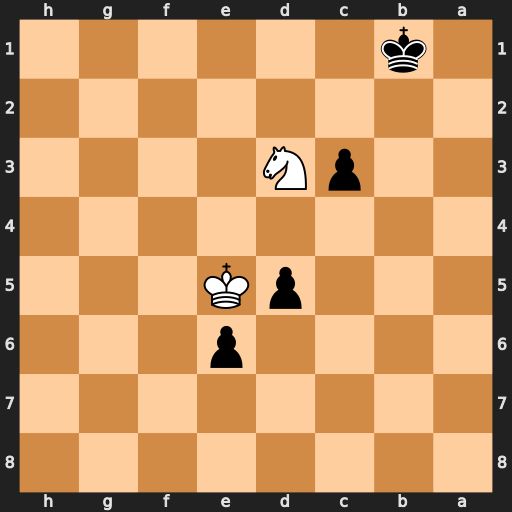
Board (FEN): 8/8/4p3/3pK3/8/2pN4/8/1k6
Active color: b
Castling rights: -
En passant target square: -
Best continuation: Kc2 Nc5 Kd1 Kxe6 c2 Nb3 d4 Nxd4 c1=Q